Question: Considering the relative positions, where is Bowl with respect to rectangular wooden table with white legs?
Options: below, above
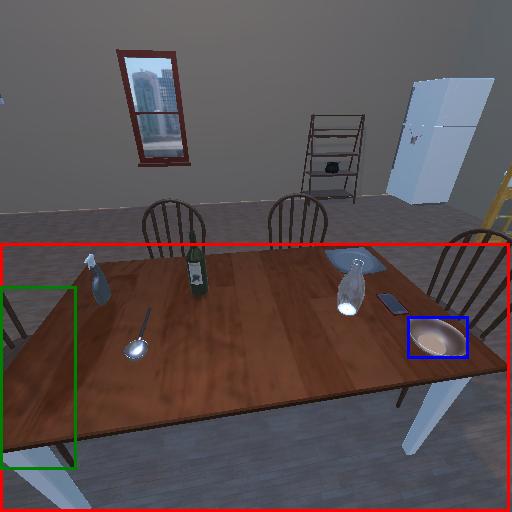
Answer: below